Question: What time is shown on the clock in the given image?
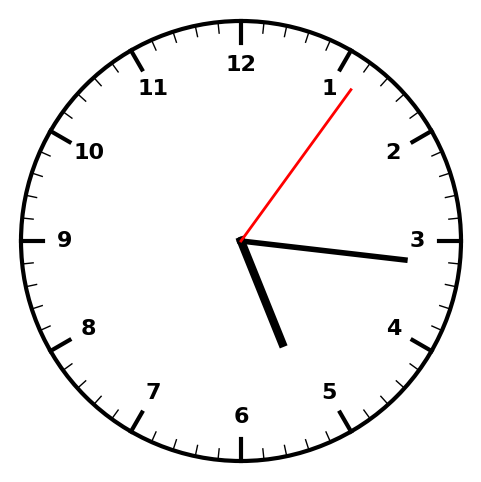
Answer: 05:16:06